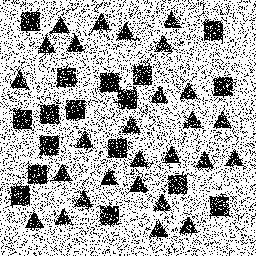
Squares: 17
Triangles: 27
Stars: 0
Total shapes: 44